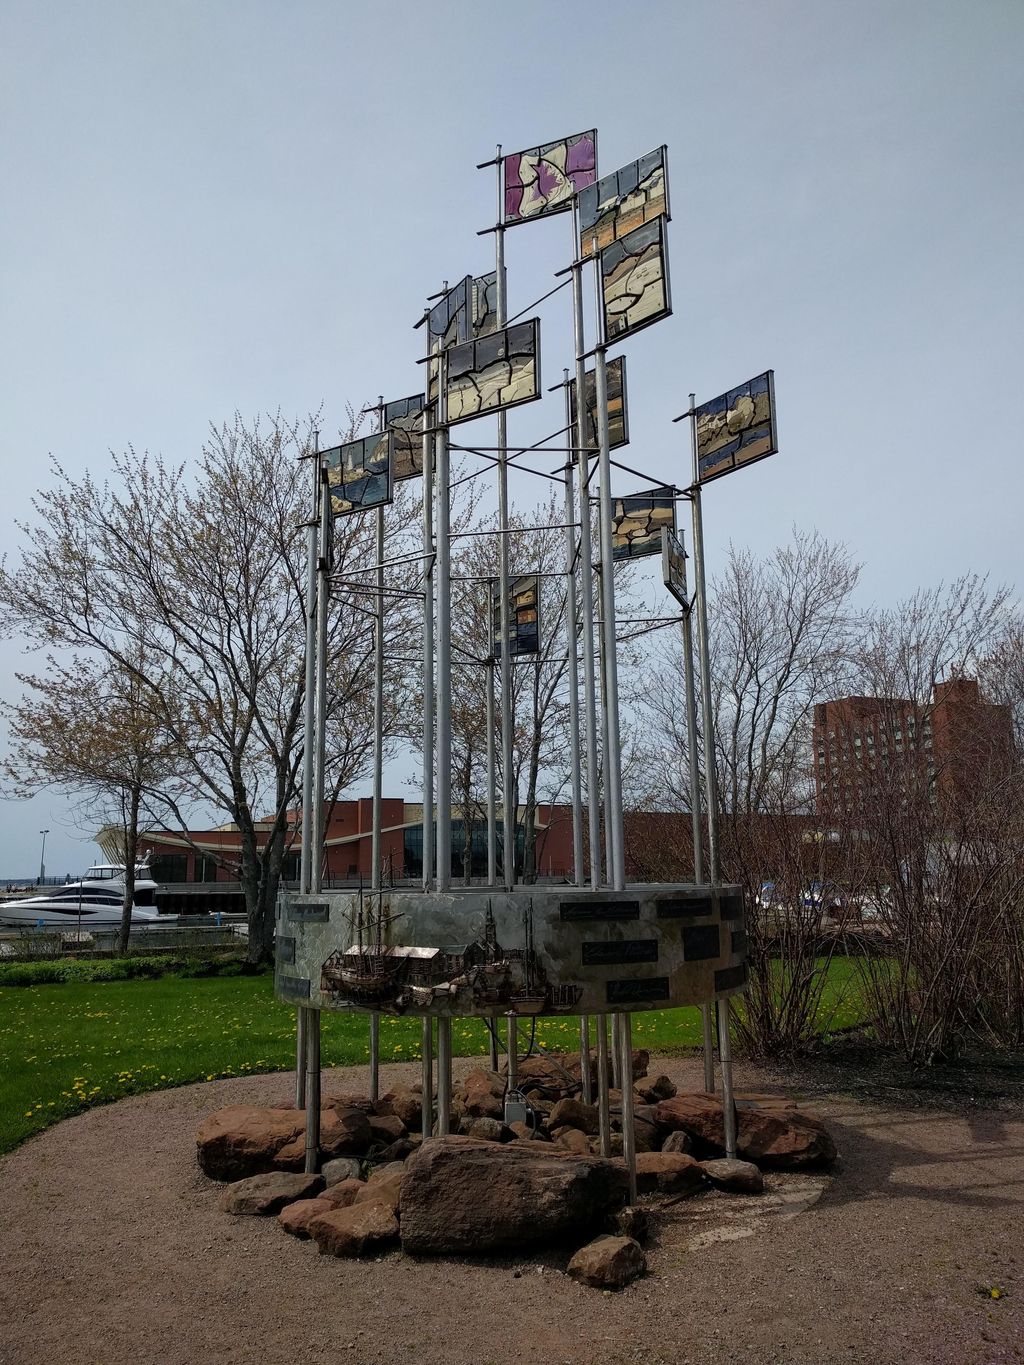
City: charlottetown